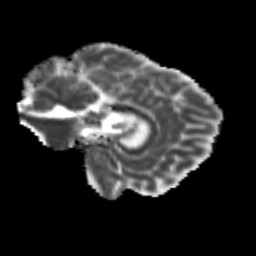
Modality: MD
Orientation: sagittal
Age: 26
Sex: female
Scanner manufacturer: siemens
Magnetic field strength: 3 T
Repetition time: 3.5 s
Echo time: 0.104 s